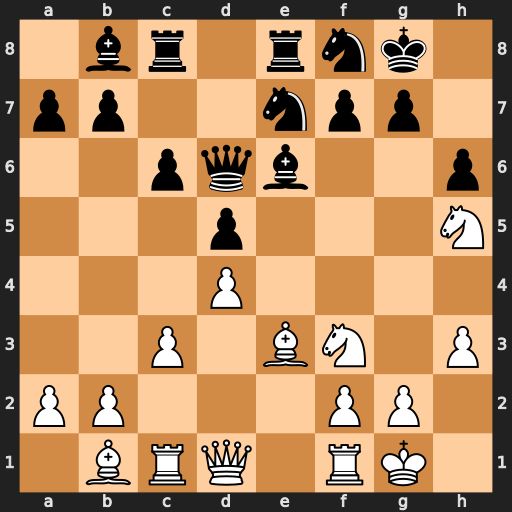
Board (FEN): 1br1rnk1/pp2npp1/2pqb2p/3p3N/3P4/2P1BN1P/PP3PP1/1BRQ1RK1
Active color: w
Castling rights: -
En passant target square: -
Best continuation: Bf4 Qxf4 Nxf4